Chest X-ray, PA view. Patient: 48 years old, sex F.
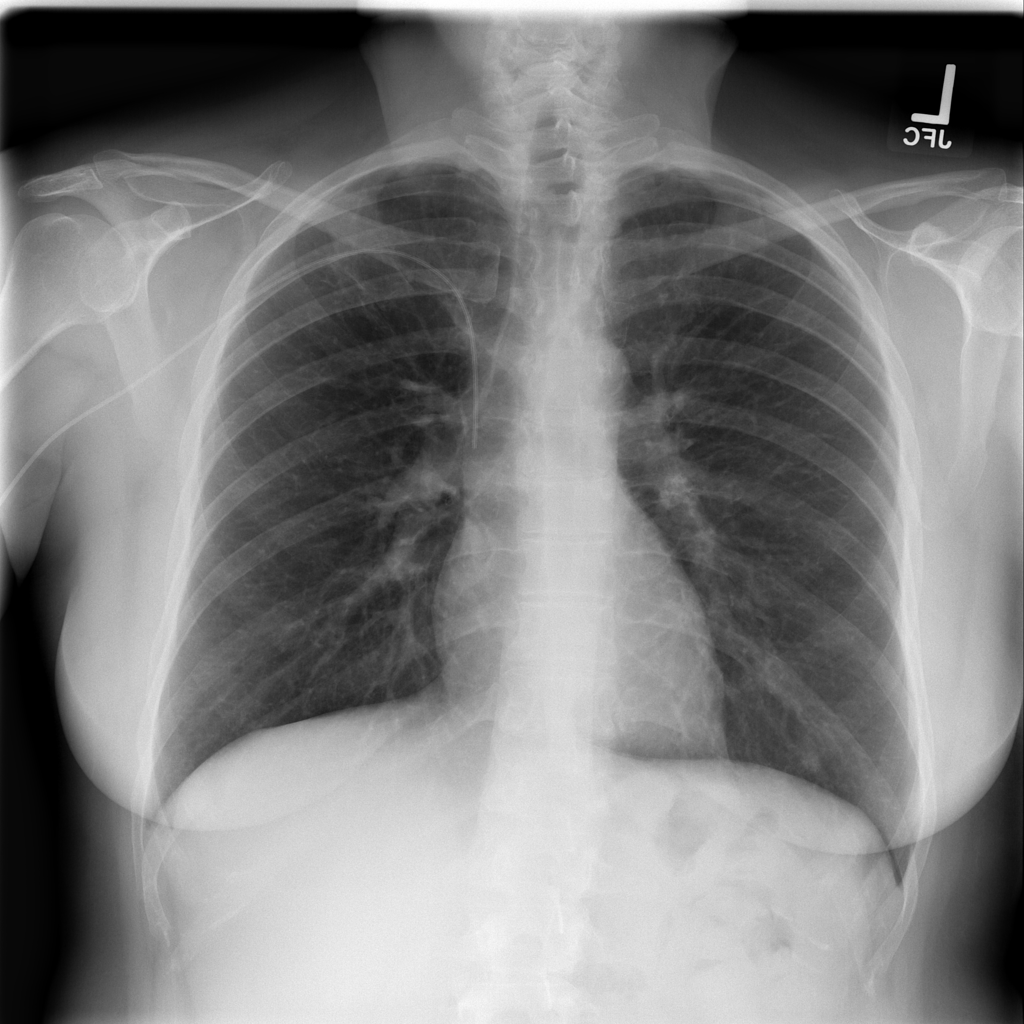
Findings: No Finding